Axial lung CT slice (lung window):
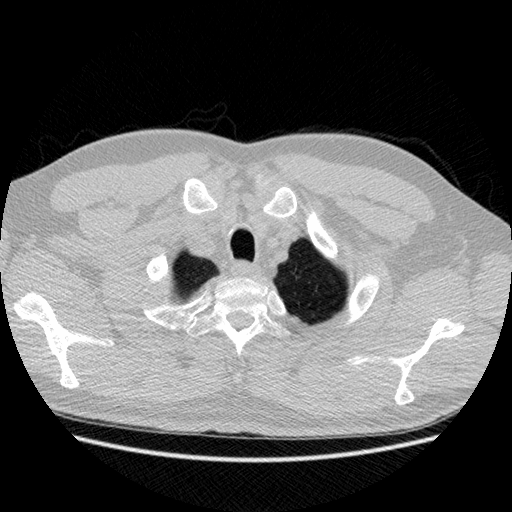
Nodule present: no